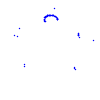
Particle: proton